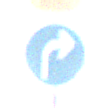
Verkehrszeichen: VorgeschriebeneFahrtrichtungRechts
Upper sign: Stop
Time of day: MorningAfternoon
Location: Roofed (Urban)
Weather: PartlyCloudy
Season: NotSpecified
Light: Natural